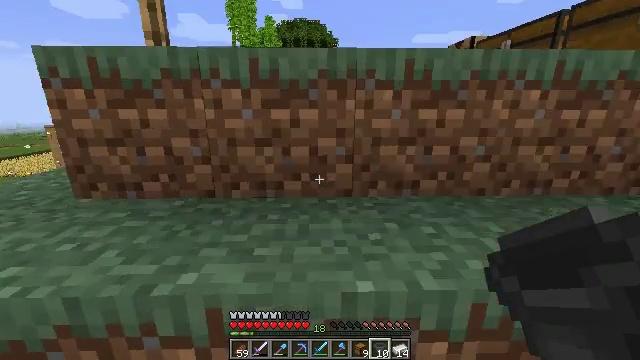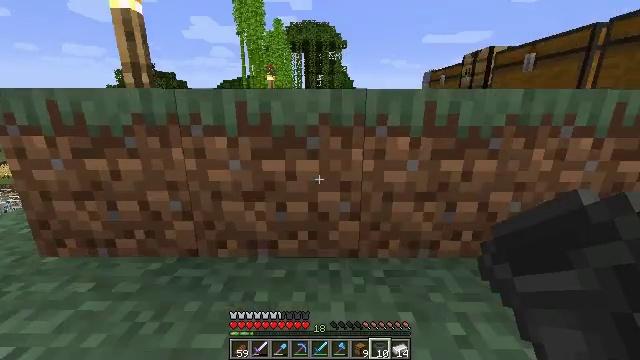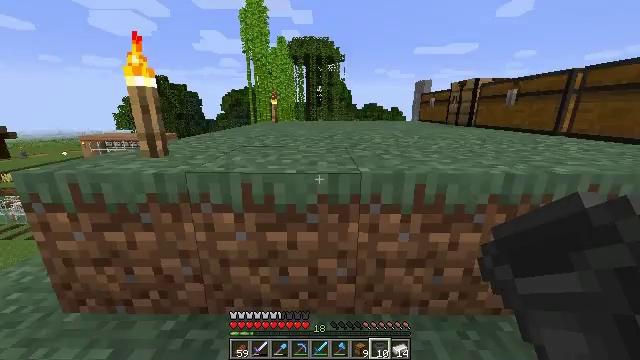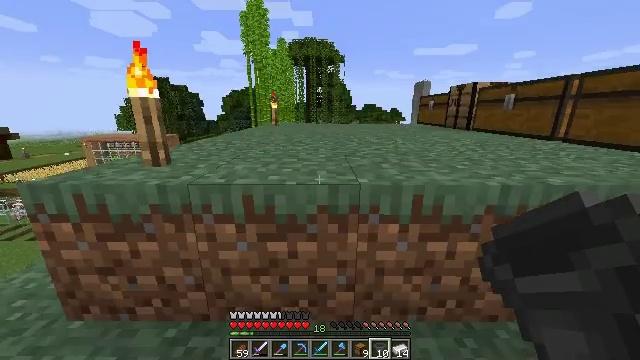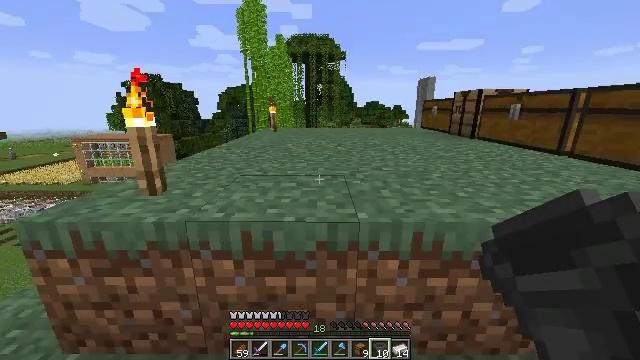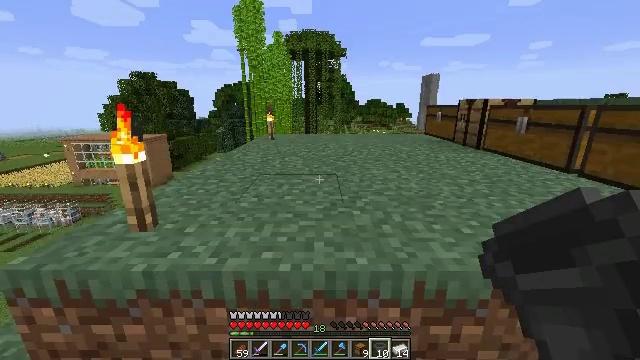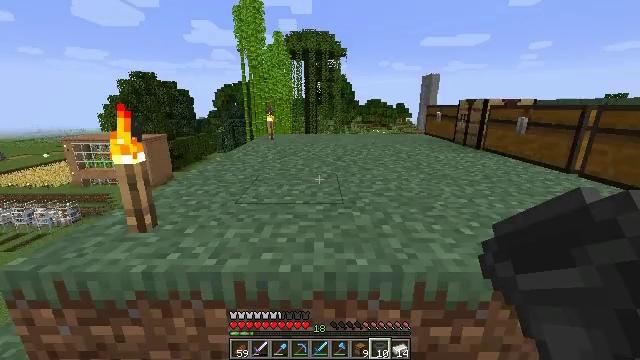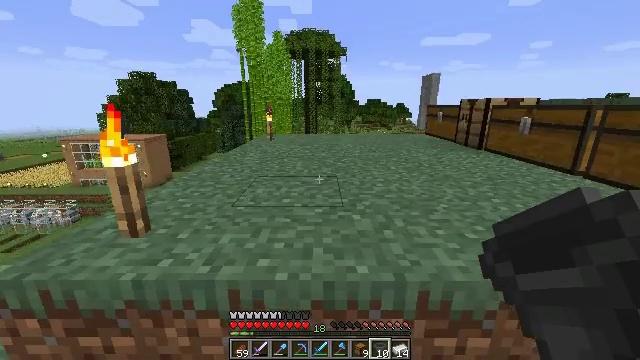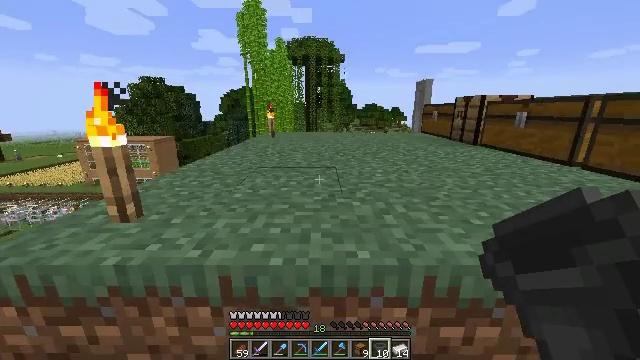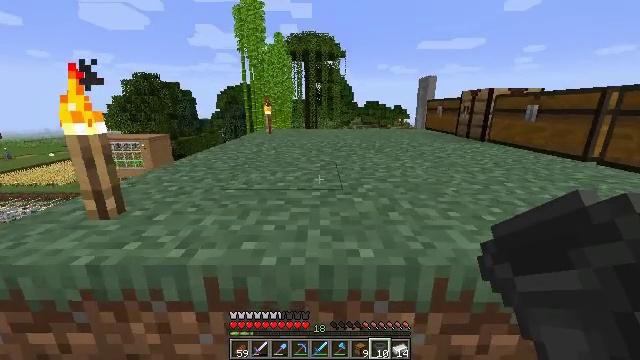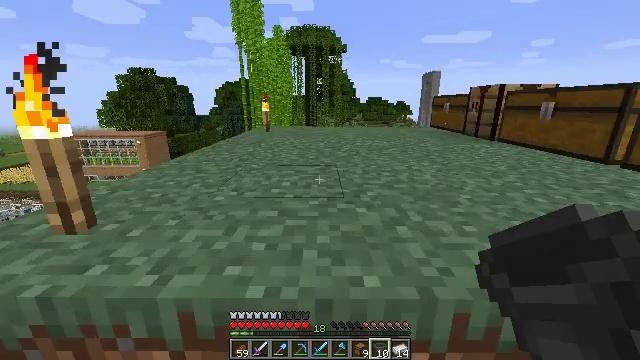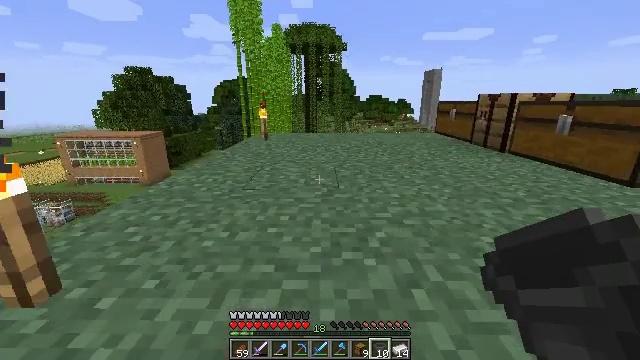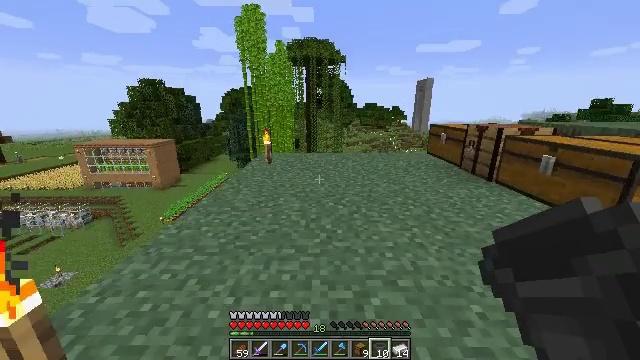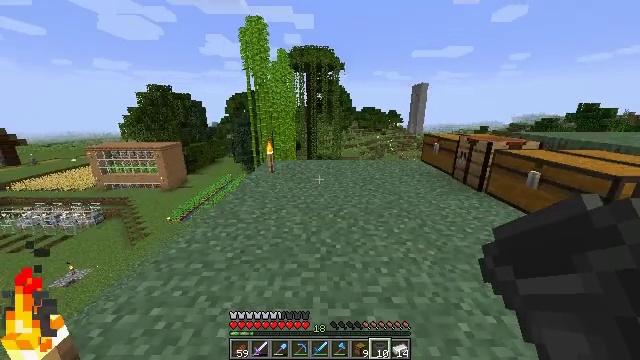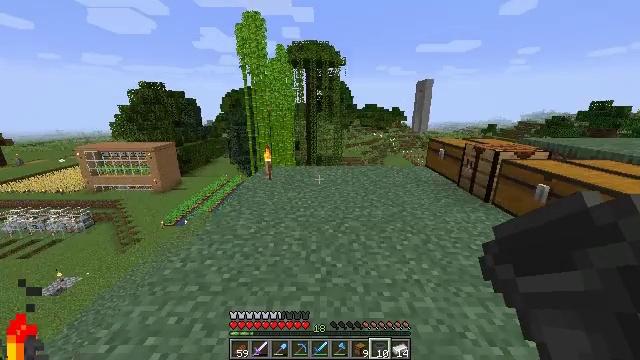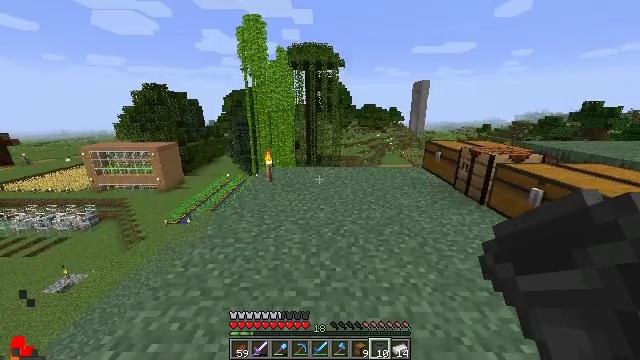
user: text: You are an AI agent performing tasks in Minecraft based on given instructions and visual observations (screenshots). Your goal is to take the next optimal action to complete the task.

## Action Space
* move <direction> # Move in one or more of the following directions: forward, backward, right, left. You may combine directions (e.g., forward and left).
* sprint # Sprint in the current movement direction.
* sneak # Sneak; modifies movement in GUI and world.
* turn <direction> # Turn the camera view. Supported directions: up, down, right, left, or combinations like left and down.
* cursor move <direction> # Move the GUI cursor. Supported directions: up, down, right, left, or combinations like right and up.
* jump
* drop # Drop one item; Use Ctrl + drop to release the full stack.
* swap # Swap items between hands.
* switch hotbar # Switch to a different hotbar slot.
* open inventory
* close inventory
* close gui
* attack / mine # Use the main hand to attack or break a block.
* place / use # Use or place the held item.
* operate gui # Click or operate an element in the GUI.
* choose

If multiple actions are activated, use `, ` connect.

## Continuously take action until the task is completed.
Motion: motion action
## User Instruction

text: Get the furnace back into your inventory.
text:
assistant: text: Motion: move forward, sprint, turn left, jump
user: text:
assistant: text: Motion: move forward, sprint, jump
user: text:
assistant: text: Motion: move forward, sprint, jump
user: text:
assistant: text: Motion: move forward, jump
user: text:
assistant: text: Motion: move forward, jump
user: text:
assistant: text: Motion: move forward, jump
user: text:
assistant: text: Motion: move forward, jump
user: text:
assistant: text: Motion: move forward, jump
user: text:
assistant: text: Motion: move forward, jump
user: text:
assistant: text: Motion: move forward, jump
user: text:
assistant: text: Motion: move forward, sprint, jump
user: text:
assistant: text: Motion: move forward, sprint, jump
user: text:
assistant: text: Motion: move forward, sprint, jump
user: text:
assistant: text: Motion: move forward, sprint, jump
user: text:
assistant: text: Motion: move forward, jump
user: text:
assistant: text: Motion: move forward, jump
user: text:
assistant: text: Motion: move forward, jump
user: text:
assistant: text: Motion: move forward, jump
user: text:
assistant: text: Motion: move forward, sprint, jump
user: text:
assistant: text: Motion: move forward, sprint, jump
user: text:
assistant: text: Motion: move forward, sprint, turn right, jump
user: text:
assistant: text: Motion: move forward, sprint, turn right, jump
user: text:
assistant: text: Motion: move forward, turn right, jump
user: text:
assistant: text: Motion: move forward, turn right, jump
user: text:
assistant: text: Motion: move forward, turn right, jump
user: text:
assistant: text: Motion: move forward, turn right
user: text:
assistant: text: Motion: move forward, turn right
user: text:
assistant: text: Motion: move forward, turn right and down
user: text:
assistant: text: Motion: turn right
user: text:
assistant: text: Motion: turn right